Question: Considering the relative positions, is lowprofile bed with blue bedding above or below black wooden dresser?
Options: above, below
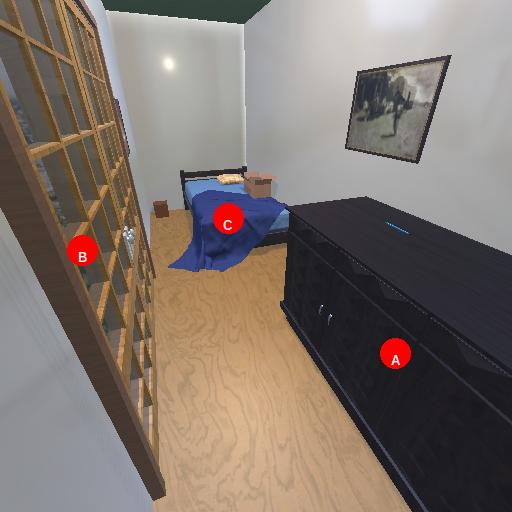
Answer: above